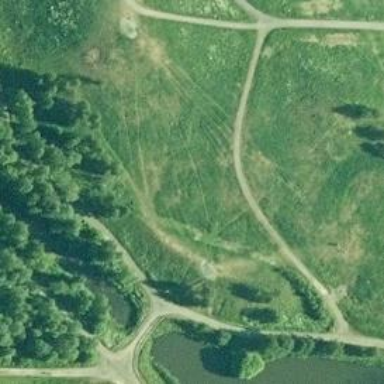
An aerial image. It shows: Disc golf hole.